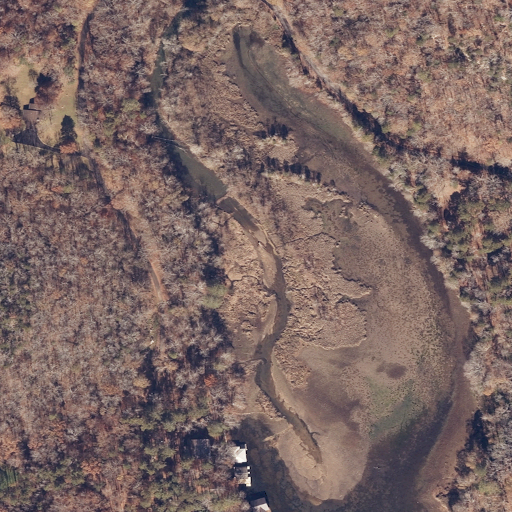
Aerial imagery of valley in Alabama named Bryant Mill Hollow containing deciduous forest, open water, open development, woody wetlands, herbaceous wetlands, and mixed forest